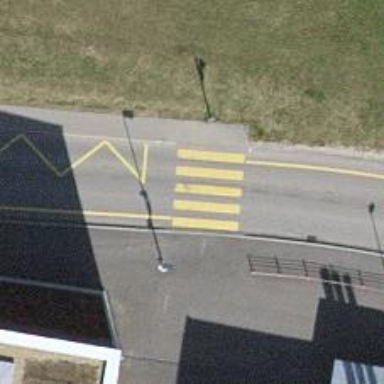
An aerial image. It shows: Marked road crossing.